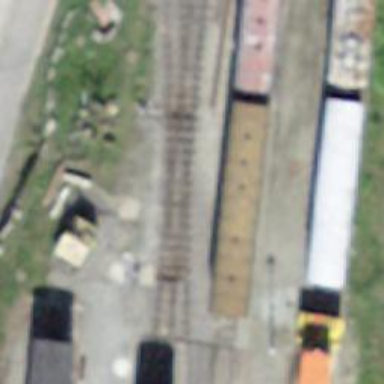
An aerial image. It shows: Railway switch.